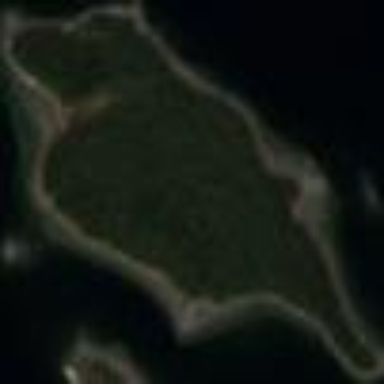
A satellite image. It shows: Island with natural coastline.